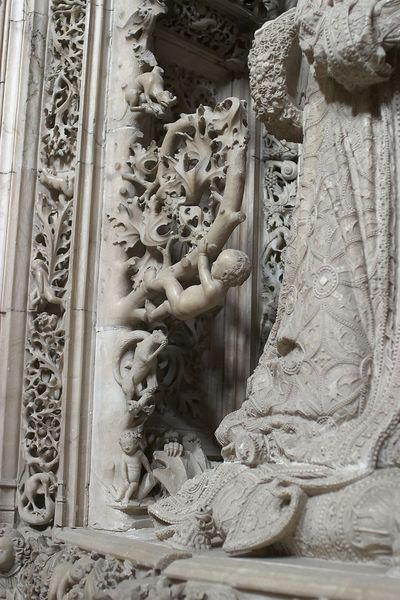
Titel: Grabmal des Infanten Alfonso
Künstler: Gil de Siloé
Standort: Burgos, Kartause von Miraflores (EU - E)
Schlagwörter: baum, blätter, laub, nackt, schatten, weiß, ausschnitt, hell, marmor, ornament, barock, falten, rahmen, stein, ast, kirche, gewand, mantel, stickerei, stoff, kind, saum, pflanzen, skulptur, statue, relief, baby, rand, figuren, detail, floral, ornamente, poliert, foto, nische, zweig, kleinkind, schnitzerei, schattenwurf, grab, blattwerk, putten, ungeheuer, fragil, klettern, details, mamor, matel, verzierrt